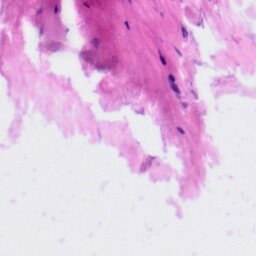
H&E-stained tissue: Tonsil